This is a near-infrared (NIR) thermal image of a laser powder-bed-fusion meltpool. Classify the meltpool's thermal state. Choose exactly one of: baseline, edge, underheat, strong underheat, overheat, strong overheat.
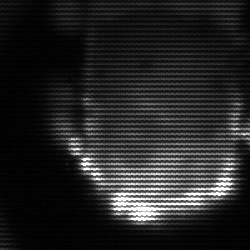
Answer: baseline